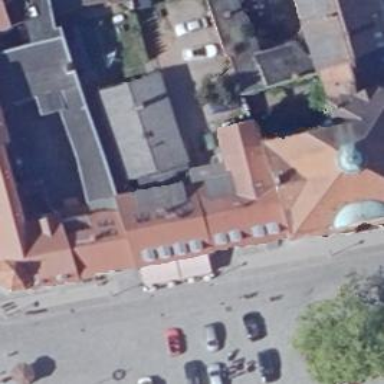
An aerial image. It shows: Café.